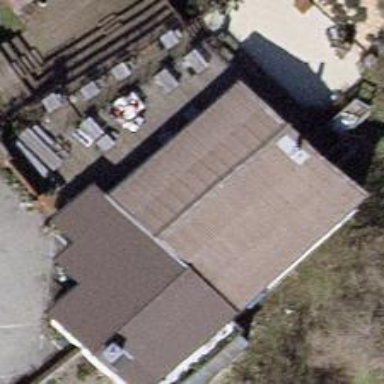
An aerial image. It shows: Restaurant.